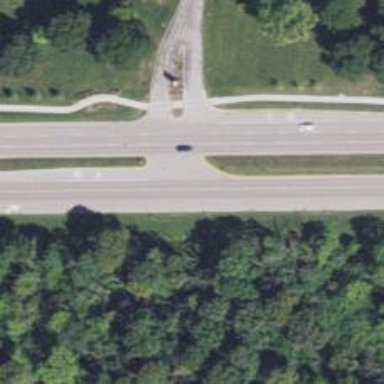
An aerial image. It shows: Primary highway.